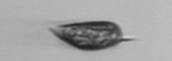
Label: Prorocentrum_triestinum